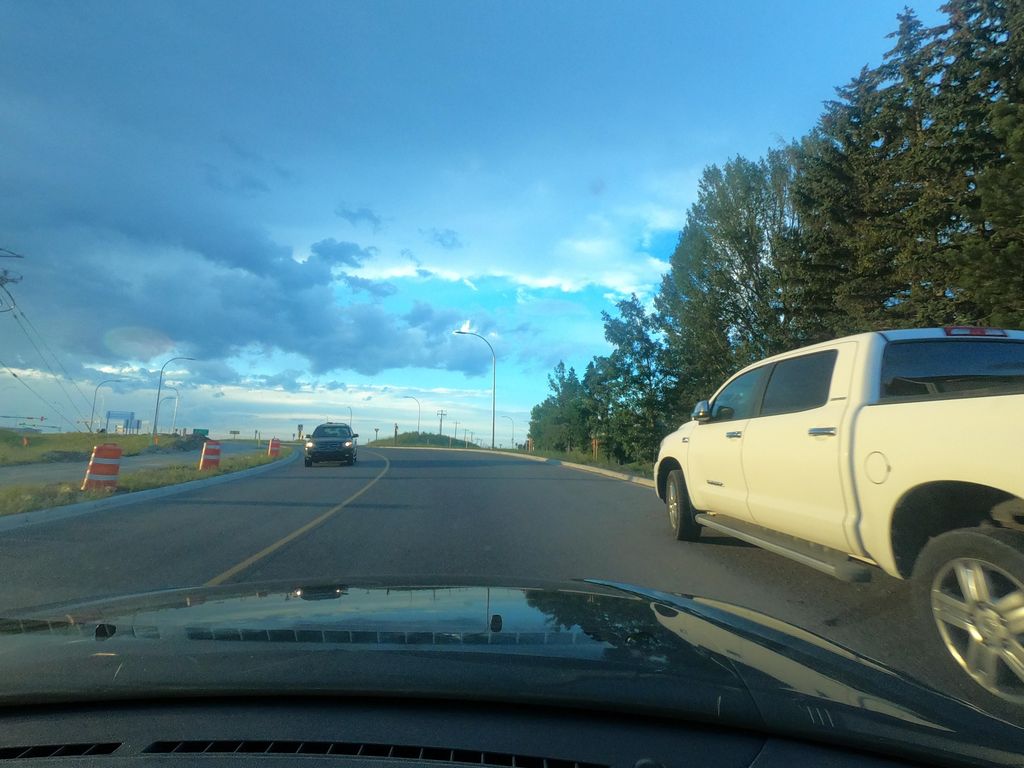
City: calgary